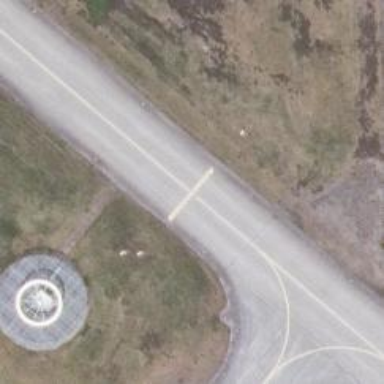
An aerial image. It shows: Image of taxiway at airport.